Question: The following code is for populating a list using BaseAdapter in Xamarin.
The problem is, in GetView() function when I change the text of TextView, it throws the
'Object Reference not set to an instance of an object'
exception. Screenshot is attached for detail ...

Following code is .axml file
'''
<?xml version="1.0" encoding="utf-8"?>
<RelativeLayout xmlns:android="http://schemas.android.com/apk/res/android"
android:id="@+id/dialogContainer"
android:layout_width="fill_parent"
android:layout_height="fill_parent"
android:background="#FFF"
android:paddingBottom="25dip">
<TextView
android:id="@+id/contact"
android:layout_width="fill_parent"
android:layout_height="wrap_content"
android:text="Default Contact" />
</RelativeLayout>
'''
And this following code is of 'GetView()' function:
'''
public override View GetView (int position, View convertView, ViewGroup parent)
{
View view = convertView ?? _Context.LayoutInflater.Inflate(Resource.Layout.SelectContactsItem, parent, false);
var textView = _Context.FindViewById<TextView> (Resource.Id.contact);
Console.WriteLine (_ContactList.ElementAt(position).Name);
textView.Text = _ContactList.ElementAt (position).Name;
return view;
}
'''
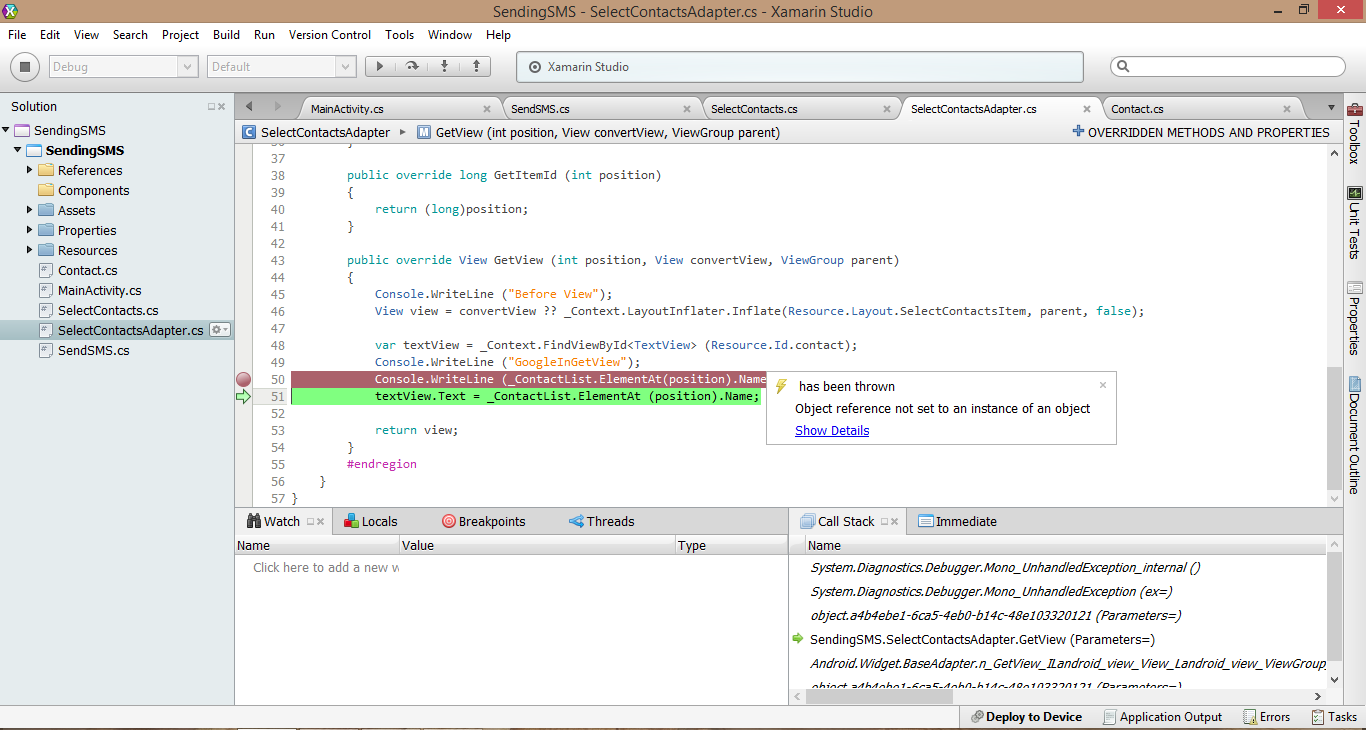
Answer: Not sure about xamarin syntax but...you may doing something wrong here.
'''
var textView = _Context.FindViewById<TextView> (Resource.Id.contact);
^^^^^^^^
'''
replace this line with...
'''
var textView = view.FindViewById<TextView> (Resource.Id.contact);
'''
<URL>